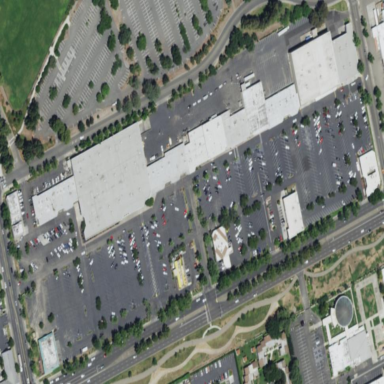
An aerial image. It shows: Retail area.